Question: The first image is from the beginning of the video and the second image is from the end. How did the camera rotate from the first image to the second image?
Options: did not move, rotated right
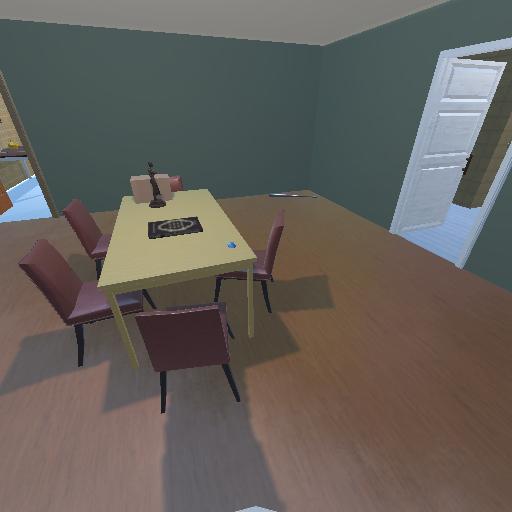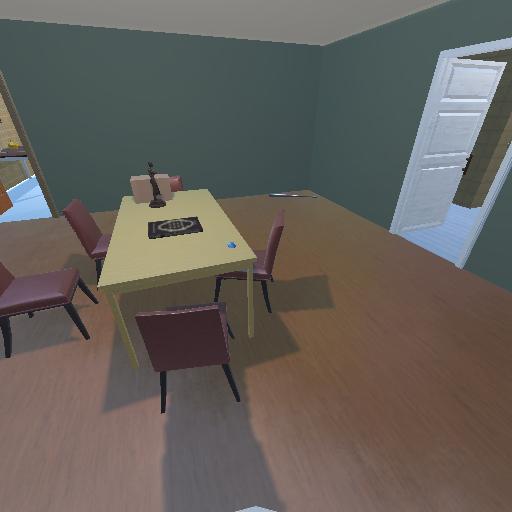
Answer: did not move